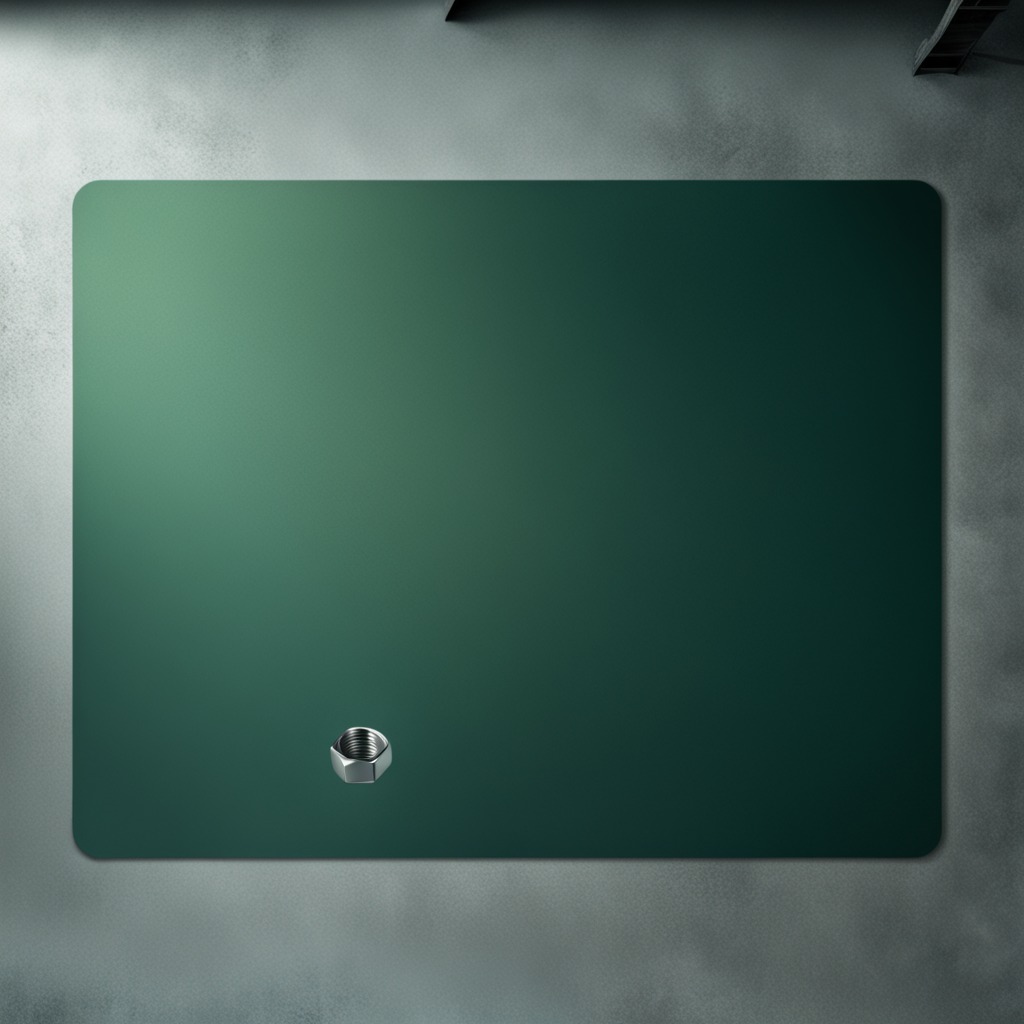
A metal nut is lying on a clean granite tabletop covered with a green rubber mat inside a workshop under bright overhead lighting crisp shadows high clarity worn but beneath the mat.